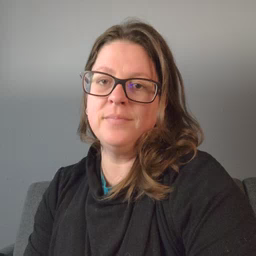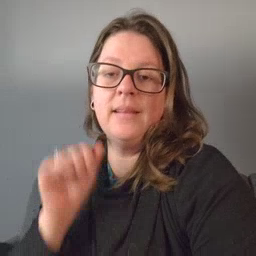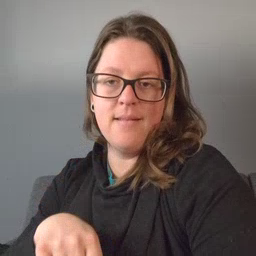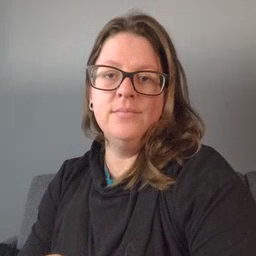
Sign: can